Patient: sex M, age 69
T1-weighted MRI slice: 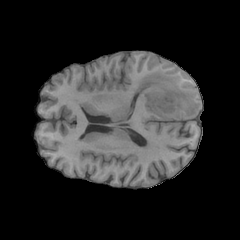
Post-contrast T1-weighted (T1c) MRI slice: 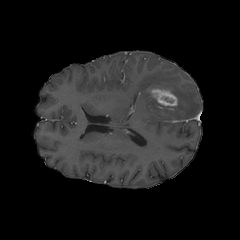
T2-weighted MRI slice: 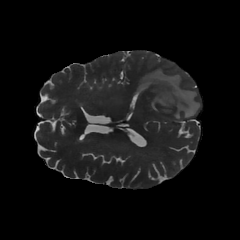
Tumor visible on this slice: yes
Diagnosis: Glioblastoma, IDH-wildtype
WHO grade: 4